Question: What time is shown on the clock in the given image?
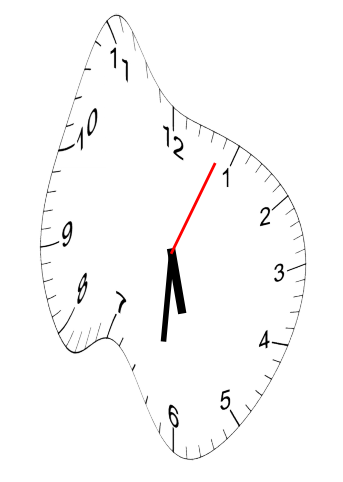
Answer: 05:31:04